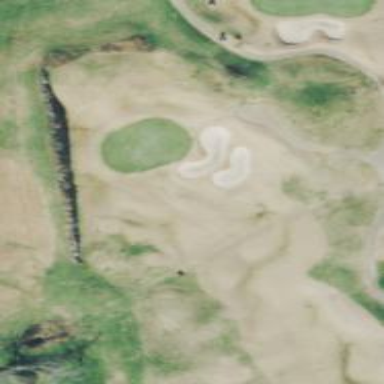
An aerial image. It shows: View of golf hole.